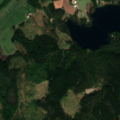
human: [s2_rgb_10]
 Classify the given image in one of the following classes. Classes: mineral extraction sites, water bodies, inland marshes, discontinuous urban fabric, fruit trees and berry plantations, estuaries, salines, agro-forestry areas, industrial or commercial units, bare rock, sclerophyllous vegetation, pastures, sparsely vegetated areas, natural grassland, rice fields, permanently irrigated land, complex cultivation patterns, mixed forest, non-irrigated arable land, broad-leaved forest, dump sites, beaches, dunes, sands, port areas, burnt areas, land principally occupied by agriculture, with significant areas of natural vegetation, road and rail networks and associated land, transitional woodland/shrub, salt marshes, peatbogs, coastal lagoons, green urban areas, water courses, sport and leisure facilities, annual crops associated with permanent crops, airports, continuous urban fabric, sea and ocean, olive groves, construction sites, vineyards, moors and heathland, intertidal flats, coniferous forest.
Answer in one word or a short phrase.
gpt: coniferous forest, mixed forest, transitional woodland/shrub, water bodies